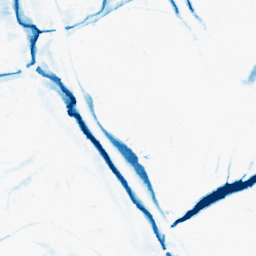
Category: morphological
Decomposition family: morphological
Decomposition parameters: operation: closing
size: 10
Upsampling method: sinc_blackman
Upsampling parameters: scale: 8
kernel_size: 16
Upsampling scale: 8